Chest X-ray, AP view. Patient: 36 years old, sex M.
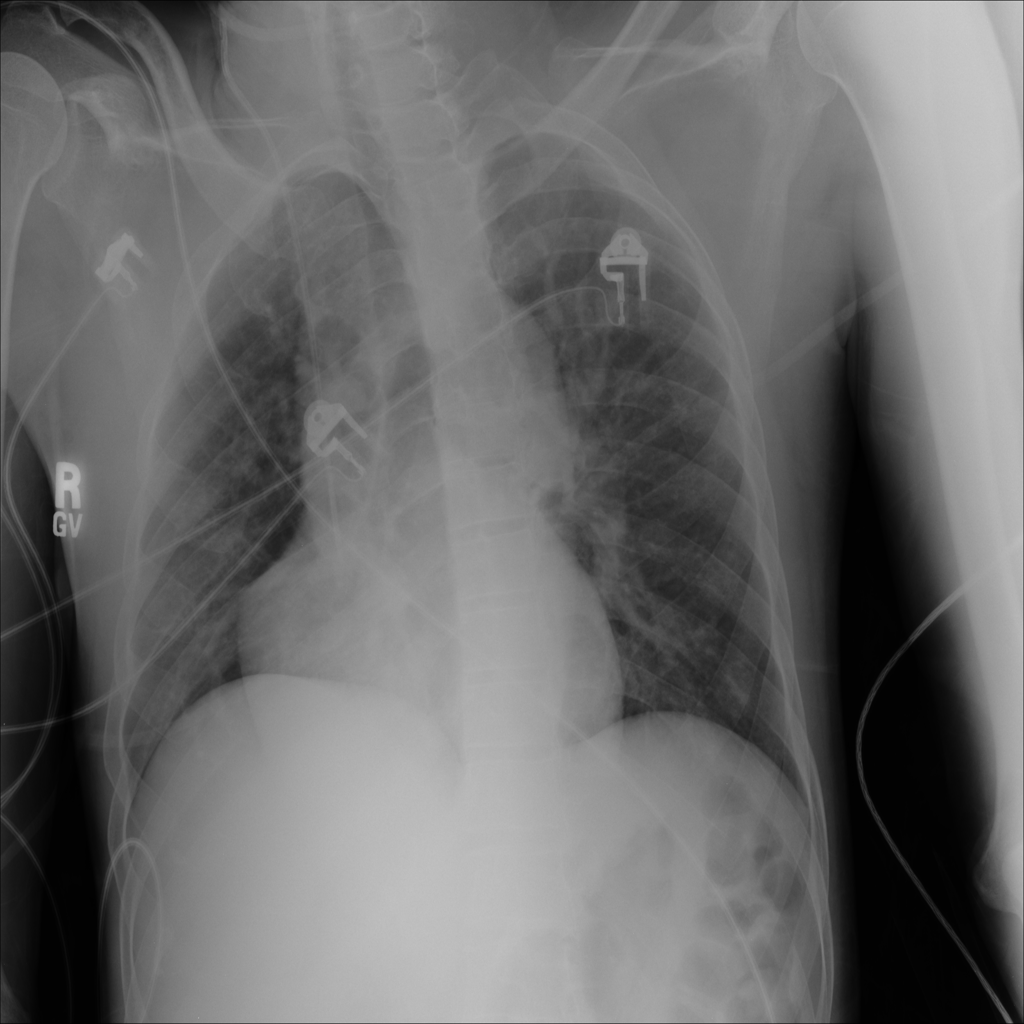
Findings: No Finding